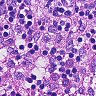
Metastatic tissue present: no